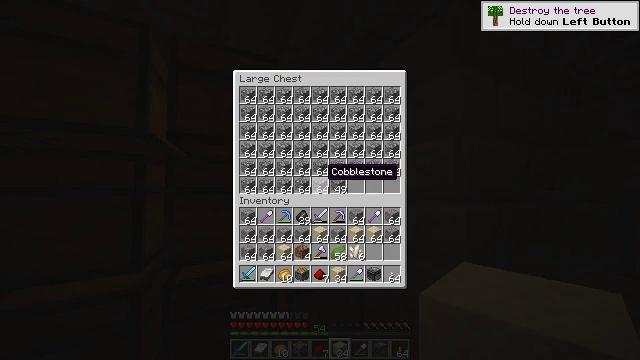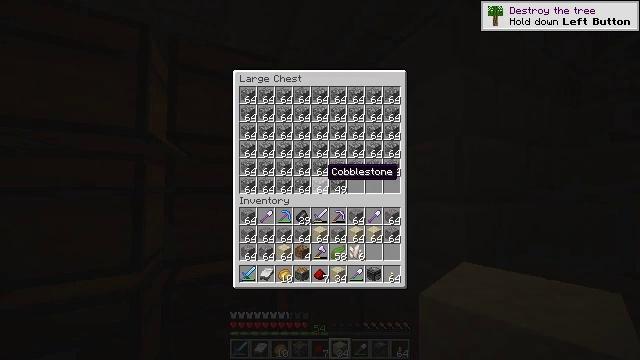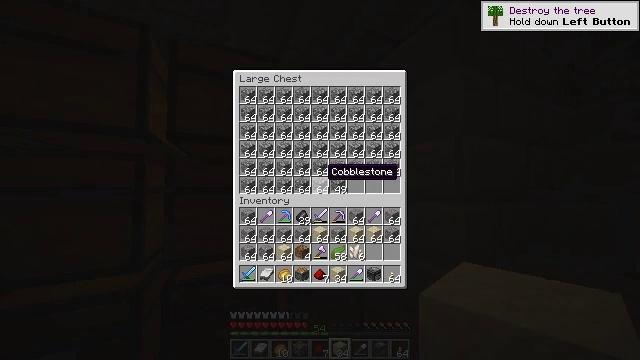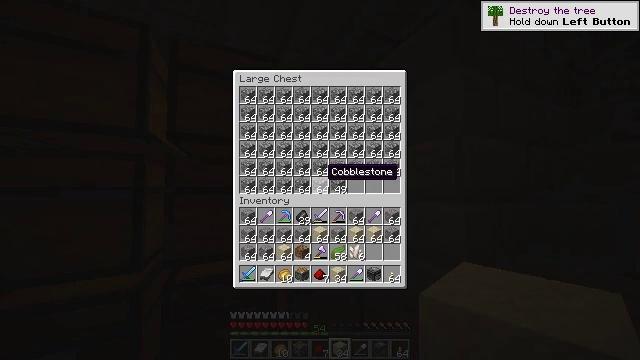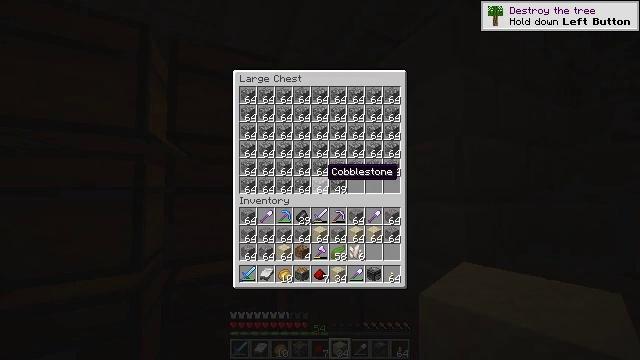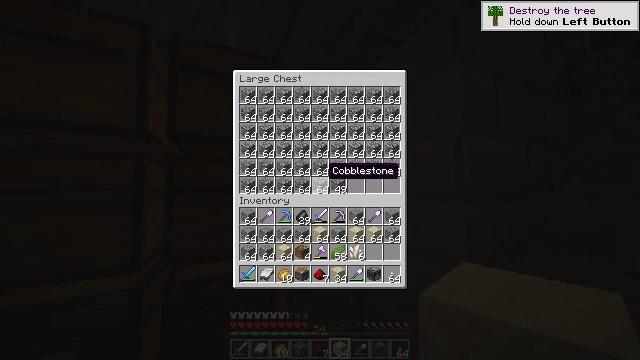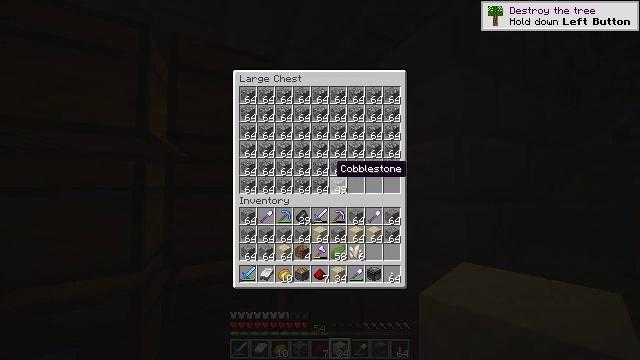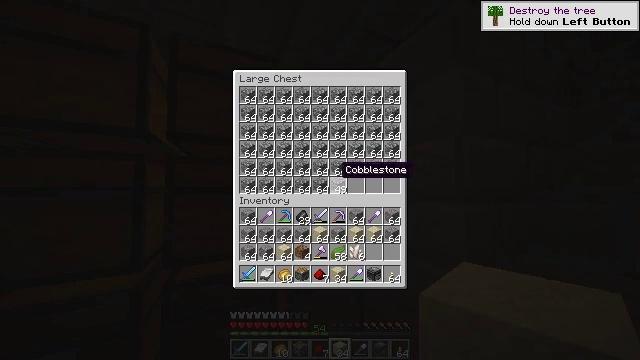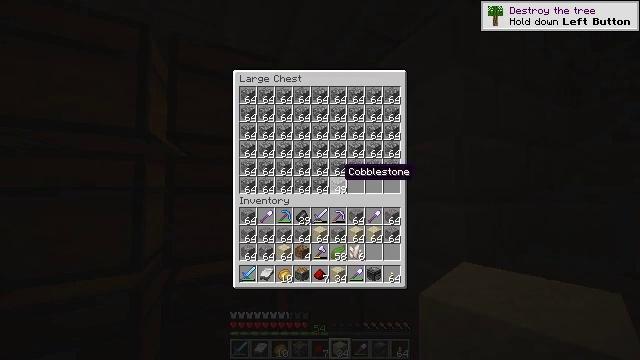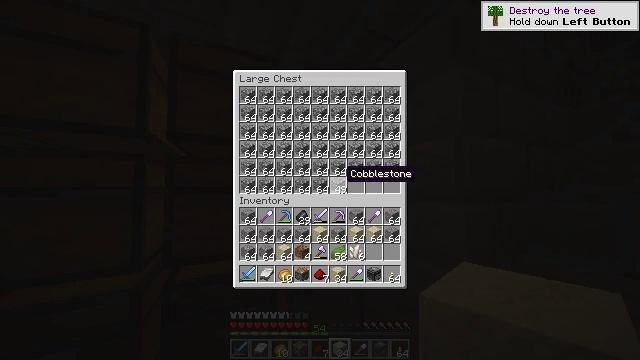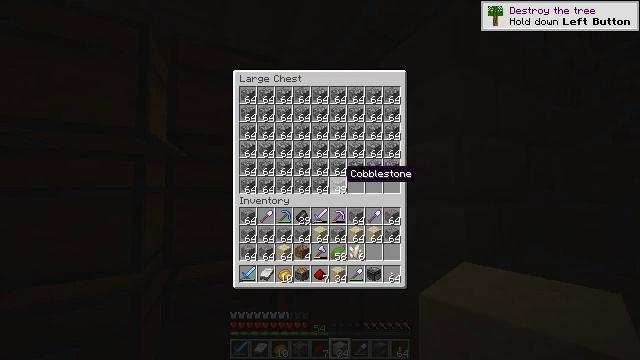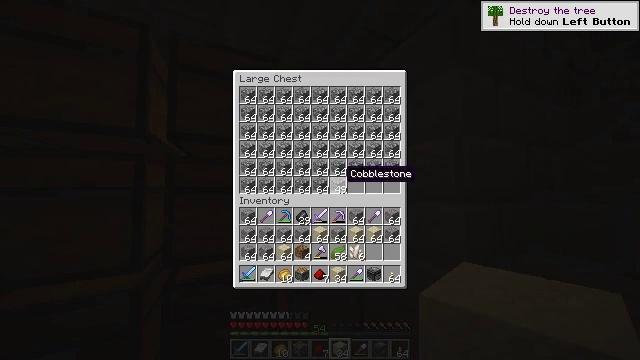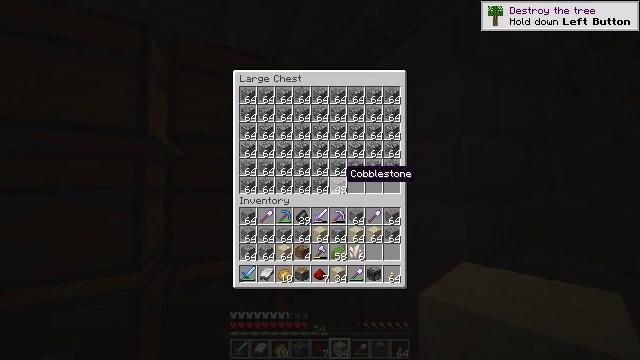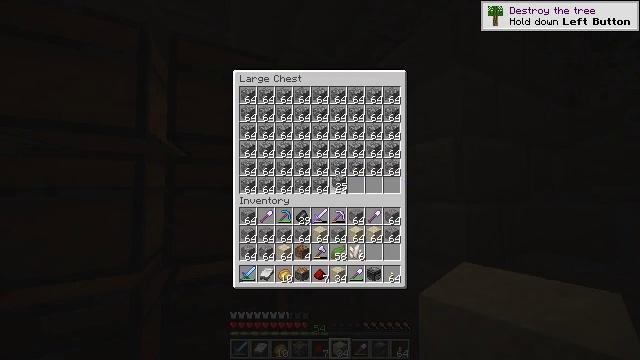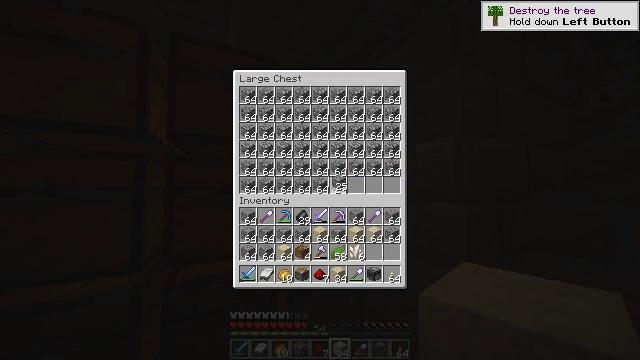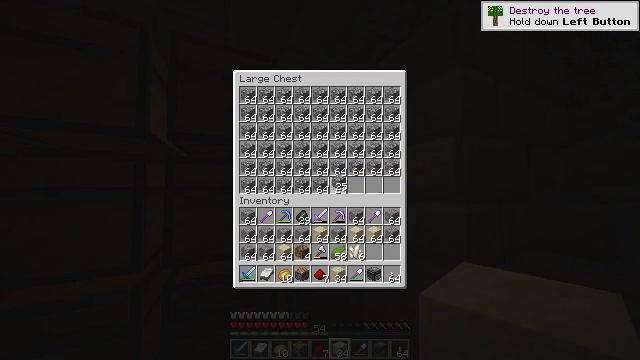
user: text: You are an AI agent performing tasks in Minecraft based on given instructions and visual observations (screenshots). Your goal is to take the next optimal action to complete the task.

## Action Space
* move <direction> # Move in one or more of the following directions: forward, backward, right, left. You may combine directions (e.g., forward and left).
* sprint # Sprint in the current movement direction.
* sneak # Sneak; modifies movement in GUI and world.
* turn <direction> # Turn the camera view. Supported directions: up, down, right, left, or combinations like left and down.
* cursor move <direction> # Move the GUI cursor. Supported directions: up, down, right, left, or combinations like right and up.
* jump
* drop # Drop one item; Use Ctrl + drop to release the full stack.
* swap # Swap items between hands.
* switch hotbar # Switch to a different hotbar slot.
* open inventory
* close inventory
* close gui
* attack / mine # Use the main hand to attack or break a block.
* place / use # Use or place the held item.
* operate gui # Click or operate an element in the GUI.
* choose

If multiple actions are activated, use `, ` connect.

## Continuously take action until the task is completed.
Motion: motion action
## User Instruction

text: Put the necessary items in the crafting grid to make an observer.
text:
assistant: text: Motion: no_op
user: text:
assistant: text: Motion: no_op
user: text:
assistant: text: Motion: no_op
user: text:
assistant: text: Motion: no_op
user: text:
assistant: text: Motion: no_op
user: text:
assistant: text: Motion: cursor move right
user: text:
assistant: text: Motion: no_op
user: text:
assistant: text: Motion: no_op
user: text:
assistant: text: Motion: no_op
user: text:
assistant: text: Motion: no_op
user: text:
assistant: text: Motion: no_op
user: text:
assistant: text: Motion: no_op
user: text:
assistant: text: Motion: choose
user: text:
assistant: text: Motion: choose
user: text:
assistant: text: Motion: no_op
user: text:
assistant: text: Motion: no_op
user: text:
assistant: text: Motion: no_op
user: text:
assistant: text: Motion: no_op
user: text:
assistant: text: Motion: operate gui
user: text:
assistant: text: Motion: operate gui
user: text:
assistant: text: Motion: no_op
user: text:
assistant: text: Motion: no_op
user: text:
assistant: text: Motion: no_op
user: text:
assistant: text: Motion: sneak
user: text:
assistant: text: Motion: sneak
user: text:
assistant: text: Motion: sneak, choose
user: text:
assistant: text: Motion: sneak, choose
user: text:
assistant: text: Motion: sneak
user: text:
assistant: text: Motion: sneak
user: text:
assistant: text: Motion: sneak